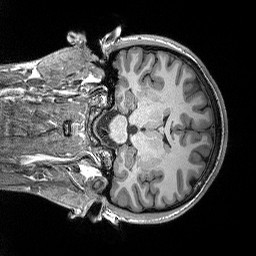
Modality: T1w
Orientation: coronal
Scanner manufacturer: siemens
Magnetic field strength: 3 T
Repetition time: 2.3 s
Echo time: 0.00298 s